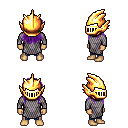
a pixel art fantasy rpg character, male body template, human, tanned skin, chain mail, magenta pants, purple unkempt hairstyle, gold helm, four views (front, back, left, right), 2x2 character sprite sheet, small pixel art, hard edges, no anti-aliasing